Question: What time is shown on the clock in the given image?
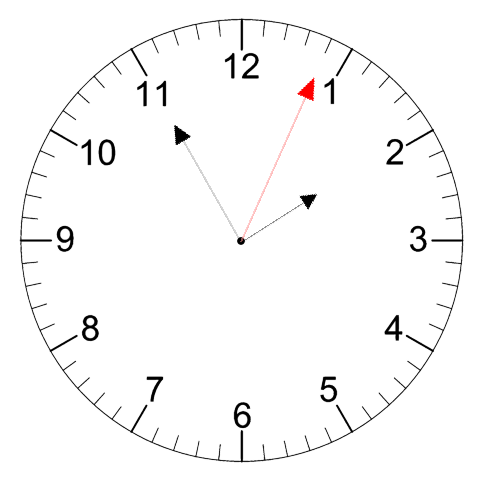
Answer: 01:55:04